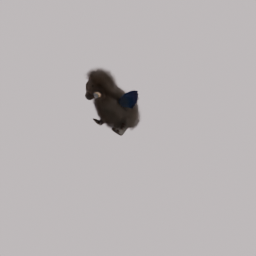
Label: animals